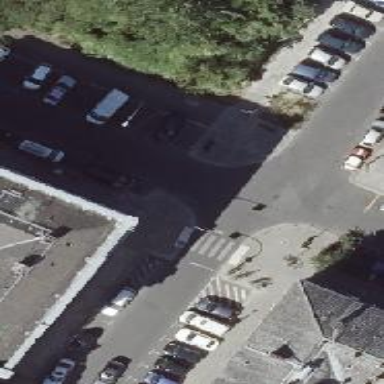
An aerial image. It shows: Unmarked crossing with kerb extensions on both sides of the road.